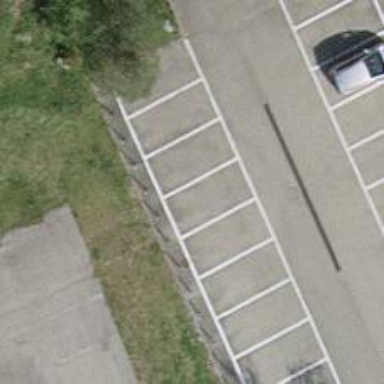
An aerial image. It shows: Bollard barrier.